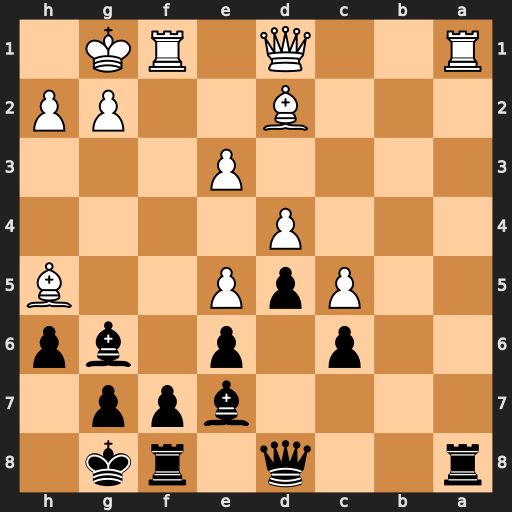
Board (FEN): r2q1rk1/4bpp1/2p1p1bp/2PpP2B/3P4/4P3/3B2PP/R2Q1RK1
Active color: b
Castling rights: -
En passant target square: -
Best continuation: Rxa1 Qxa1 Bxh5